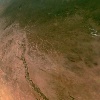
Label: land